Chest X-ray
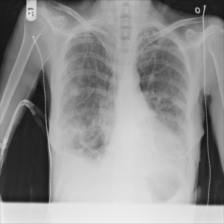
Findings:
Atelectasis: negative
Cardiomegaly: negative
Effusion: negative
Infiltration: negative
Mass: negative
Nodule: negative
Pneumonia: negative
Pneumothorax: negative
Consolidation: negative
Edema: negative
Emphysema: negative
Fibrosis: negative
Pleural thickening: negative
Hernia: negative